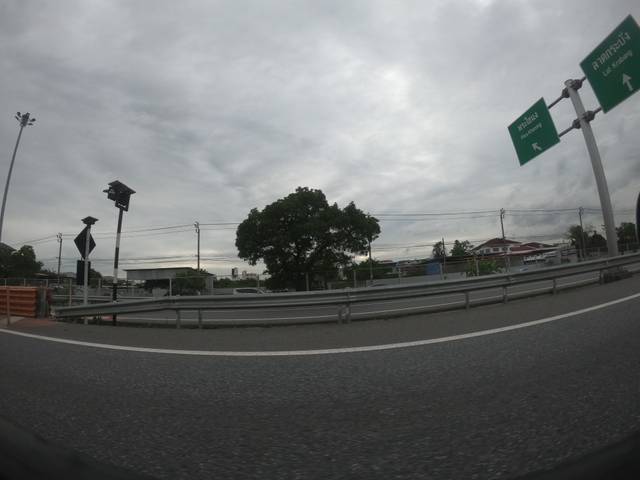
Region: Thailand
Coordinates: 13.717, 100.7